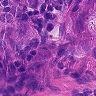
Metastatic tissue present: yes